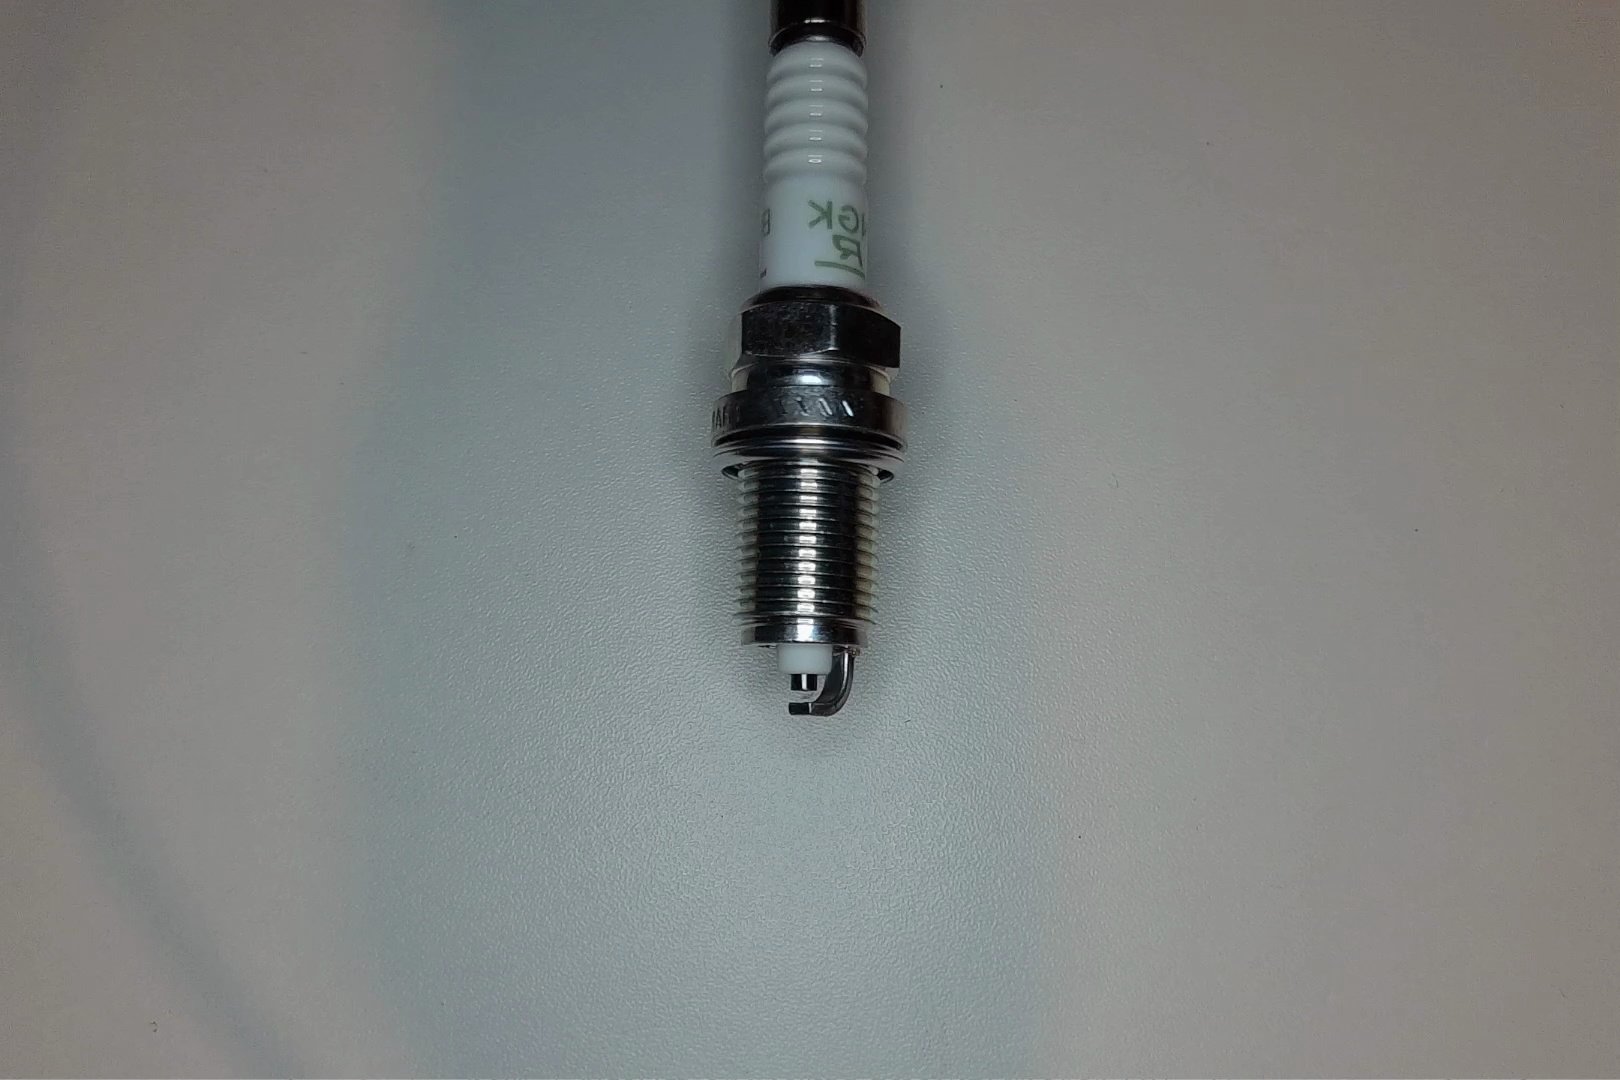
Label: no anomaly